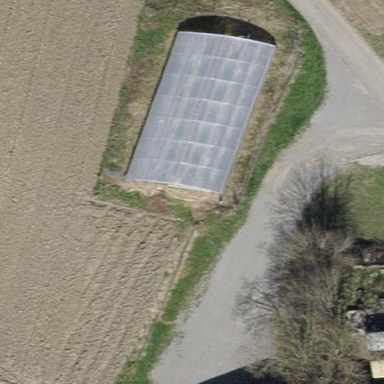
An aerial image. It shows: Greenhouse.